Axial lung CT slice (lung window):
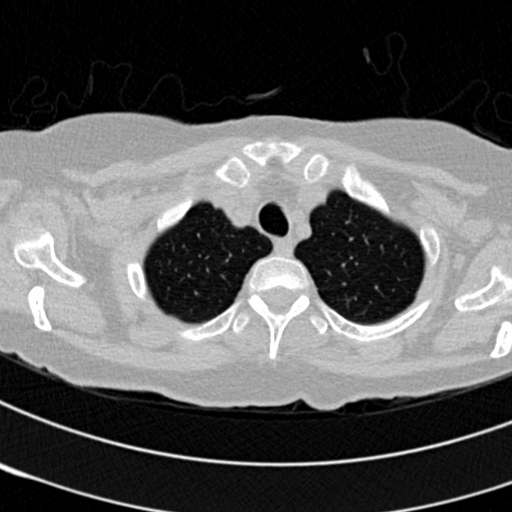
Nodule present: no